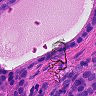
Metastatic tissue present: yes